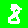
Digit: 8